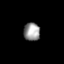
Tissue: prostate
Cell type: T cells
Senescence score: 0.3134
Nuclear area (px): 291
Mean DAPI intensity: 150.481